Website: bh-photo
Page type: customer-info-address
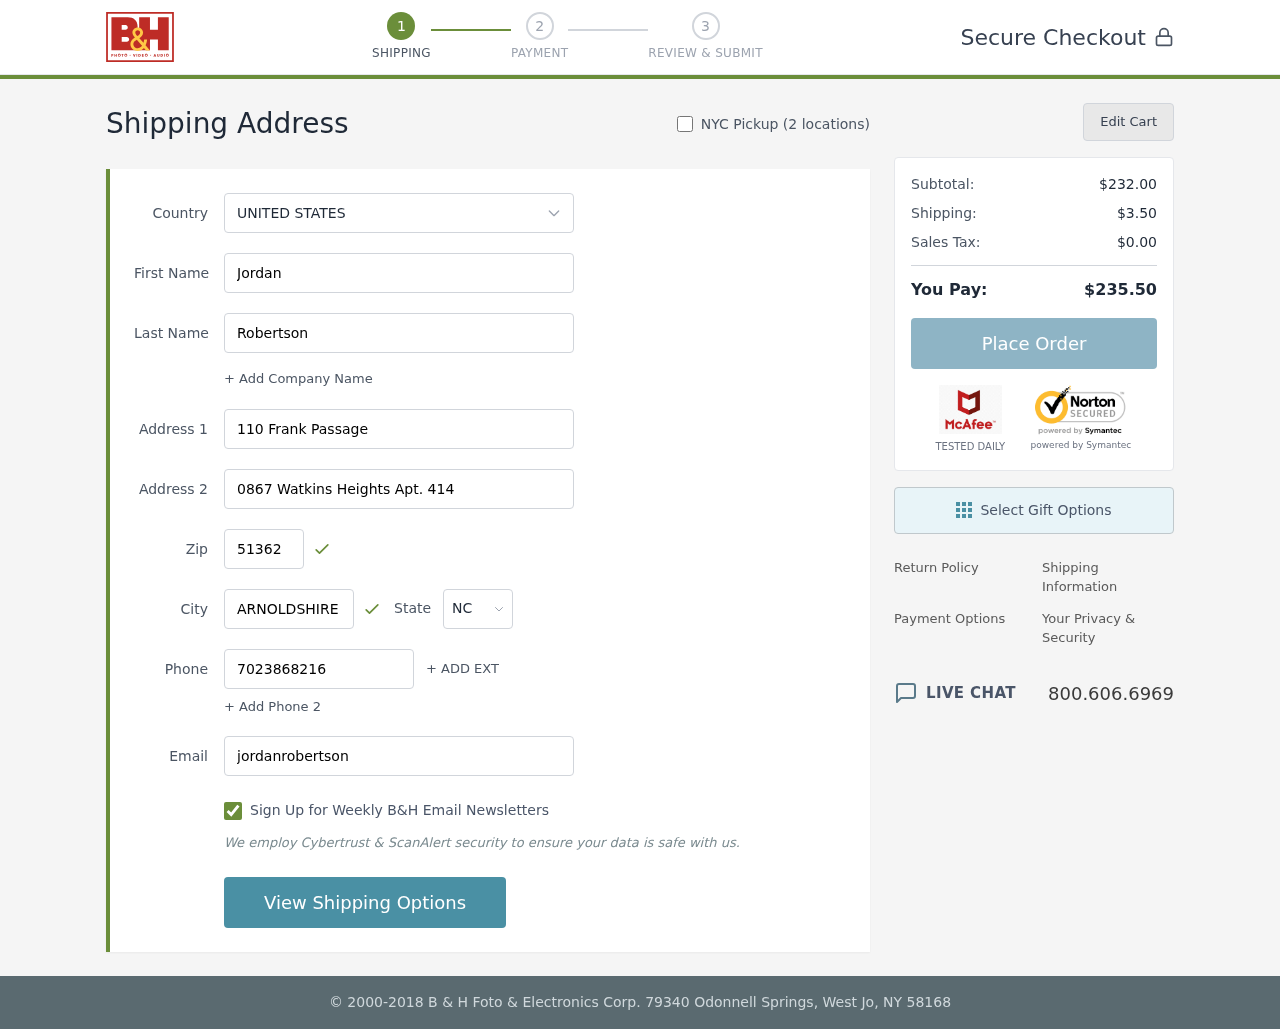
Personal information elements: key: PII_CITY
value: Arnoldshire
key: PII_COUNTRY
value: United States
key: PII_EMAIL
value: jordanrobertson@gmail.com
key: PII_FIRSTNAME
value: Jordan
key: PII_LASTNAME
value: Robertson
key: PII_PHONE
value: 7023868216
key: PII_POSTCODE
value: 51362
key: PII_STATE_ABBR
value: NC
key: PII_STREET
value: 110 Frank Passage
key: PII_STREET2
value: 0867 Watkins Heights Apt. 414
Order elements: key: ORDER_SUBTOTAL
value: $232.00
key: ORDER_SHIPPING_COST
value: $3.50
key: ORDER_TAX
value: $0.00
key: ORDER_TOTAL
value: $235.50